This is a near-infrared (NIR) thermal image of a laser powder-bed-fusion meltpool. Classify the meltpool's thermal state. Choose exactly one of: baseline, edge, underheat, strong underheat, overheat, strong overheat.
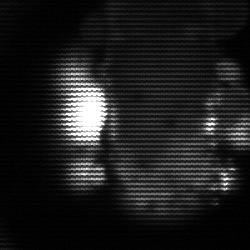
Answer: strong underheat